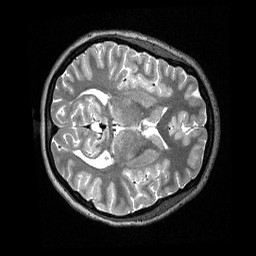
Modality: T2w
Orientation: axial
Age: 29
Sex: female
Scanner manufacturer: siemens
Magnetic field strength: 3 T
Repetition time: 3.2 s
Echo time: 0.479 s